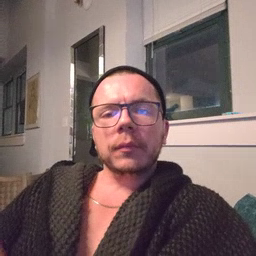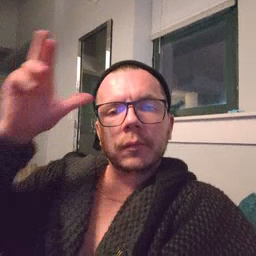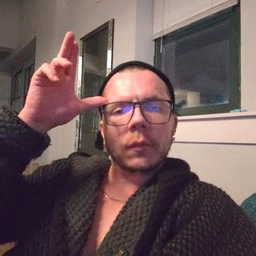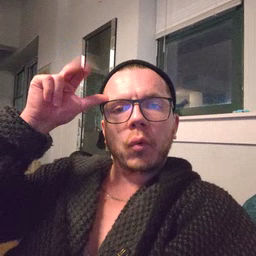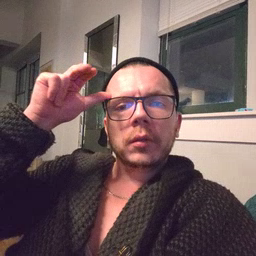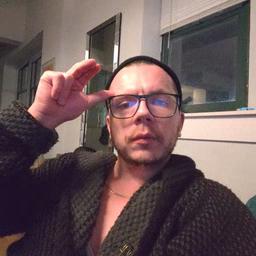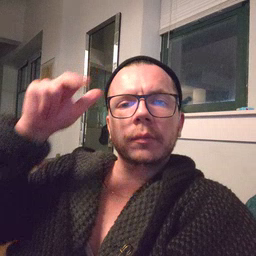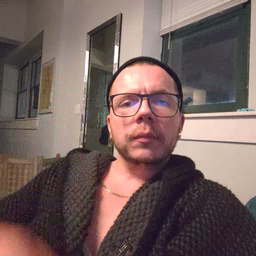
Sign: horse